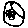
Label: square